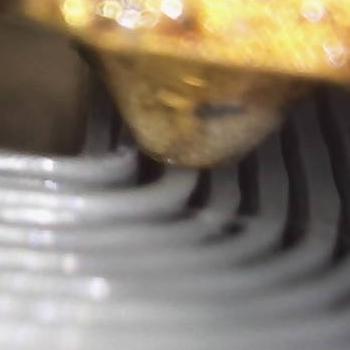
Flow rate: 78%